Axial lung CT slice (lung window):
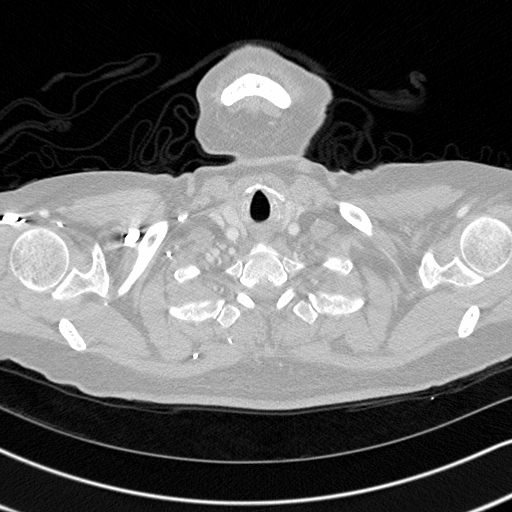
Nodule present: no